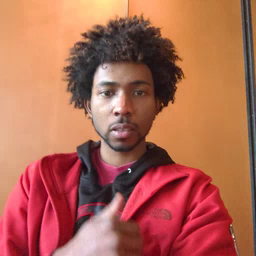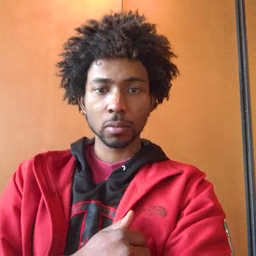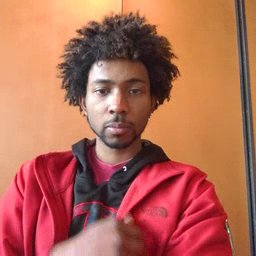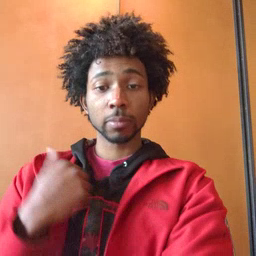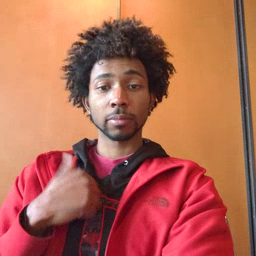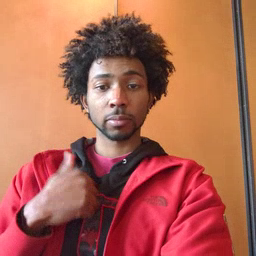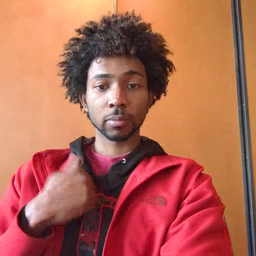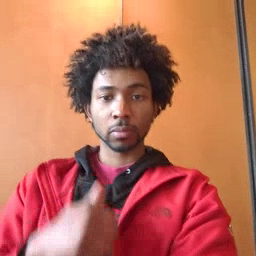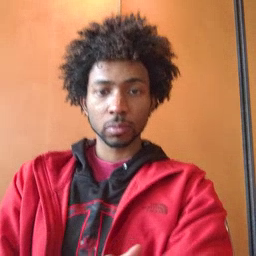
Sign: bath